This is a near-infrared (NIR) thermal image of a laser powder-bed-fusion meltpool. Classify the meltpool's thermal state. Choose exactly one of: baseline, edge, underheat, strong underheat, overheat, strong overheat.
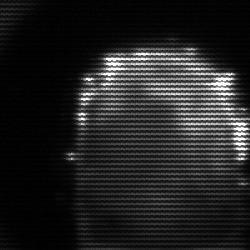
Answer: baseline